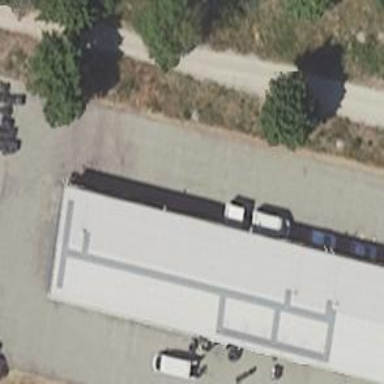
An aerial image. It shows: Commercial building housing tyre shop.